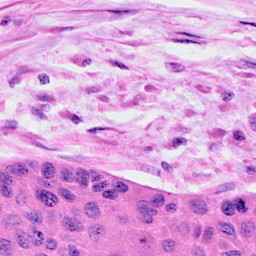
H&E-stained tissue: Cervix